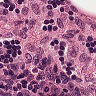
Metastatic tissue present: no